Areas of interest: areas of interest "Jiechi Automotive Testing"
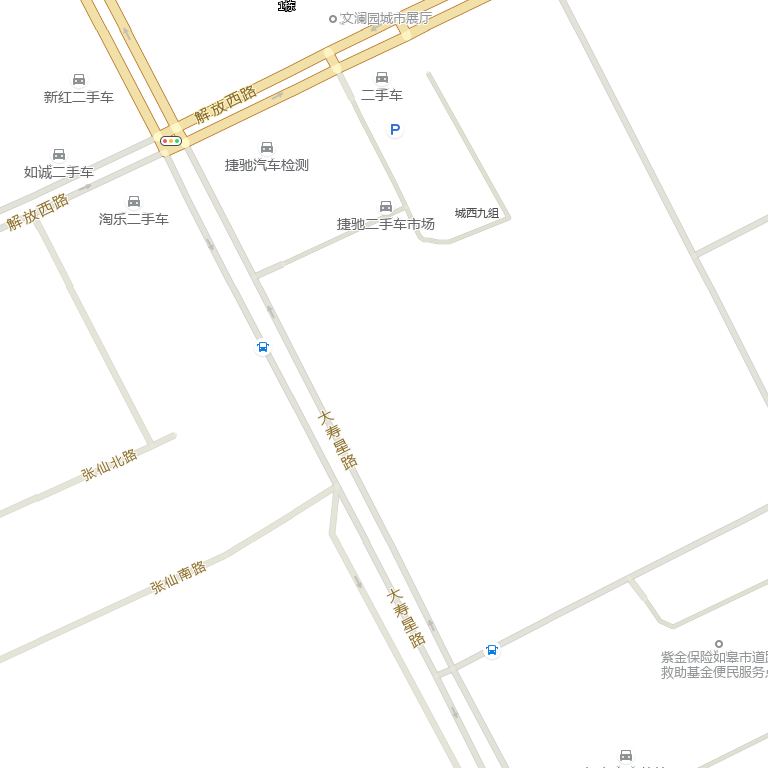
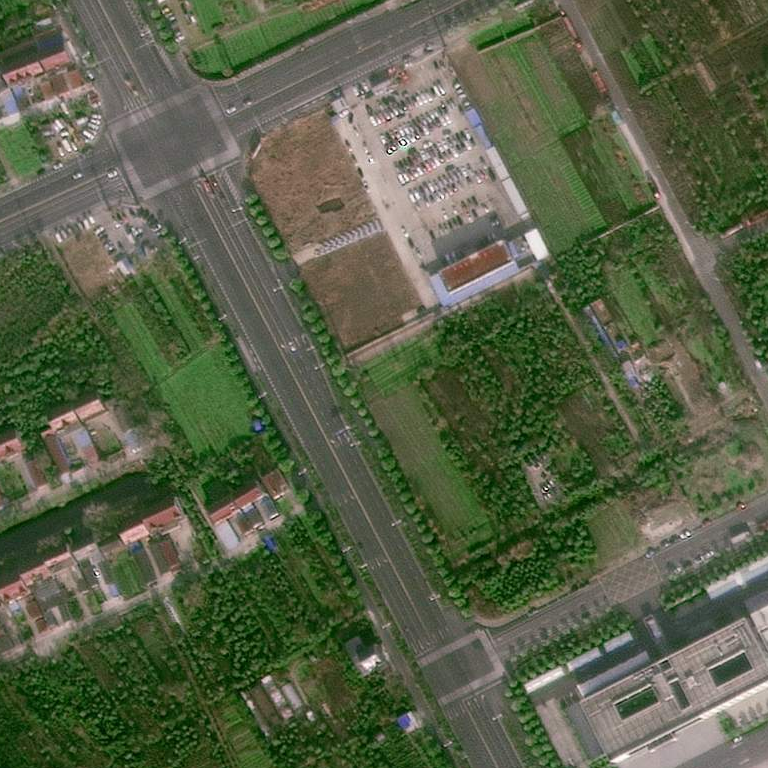